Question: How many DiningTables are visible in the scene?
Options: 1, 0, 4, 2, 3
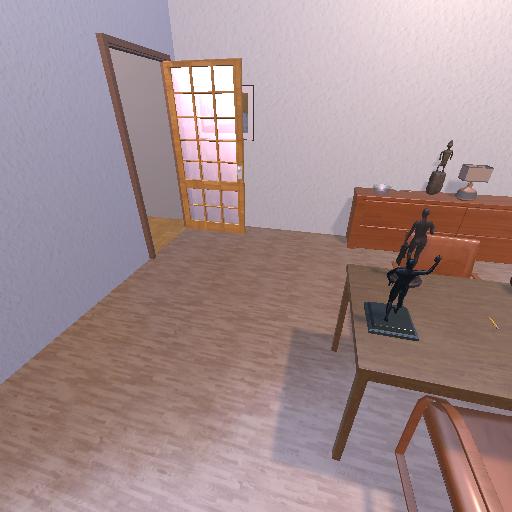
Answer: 1